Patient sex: M
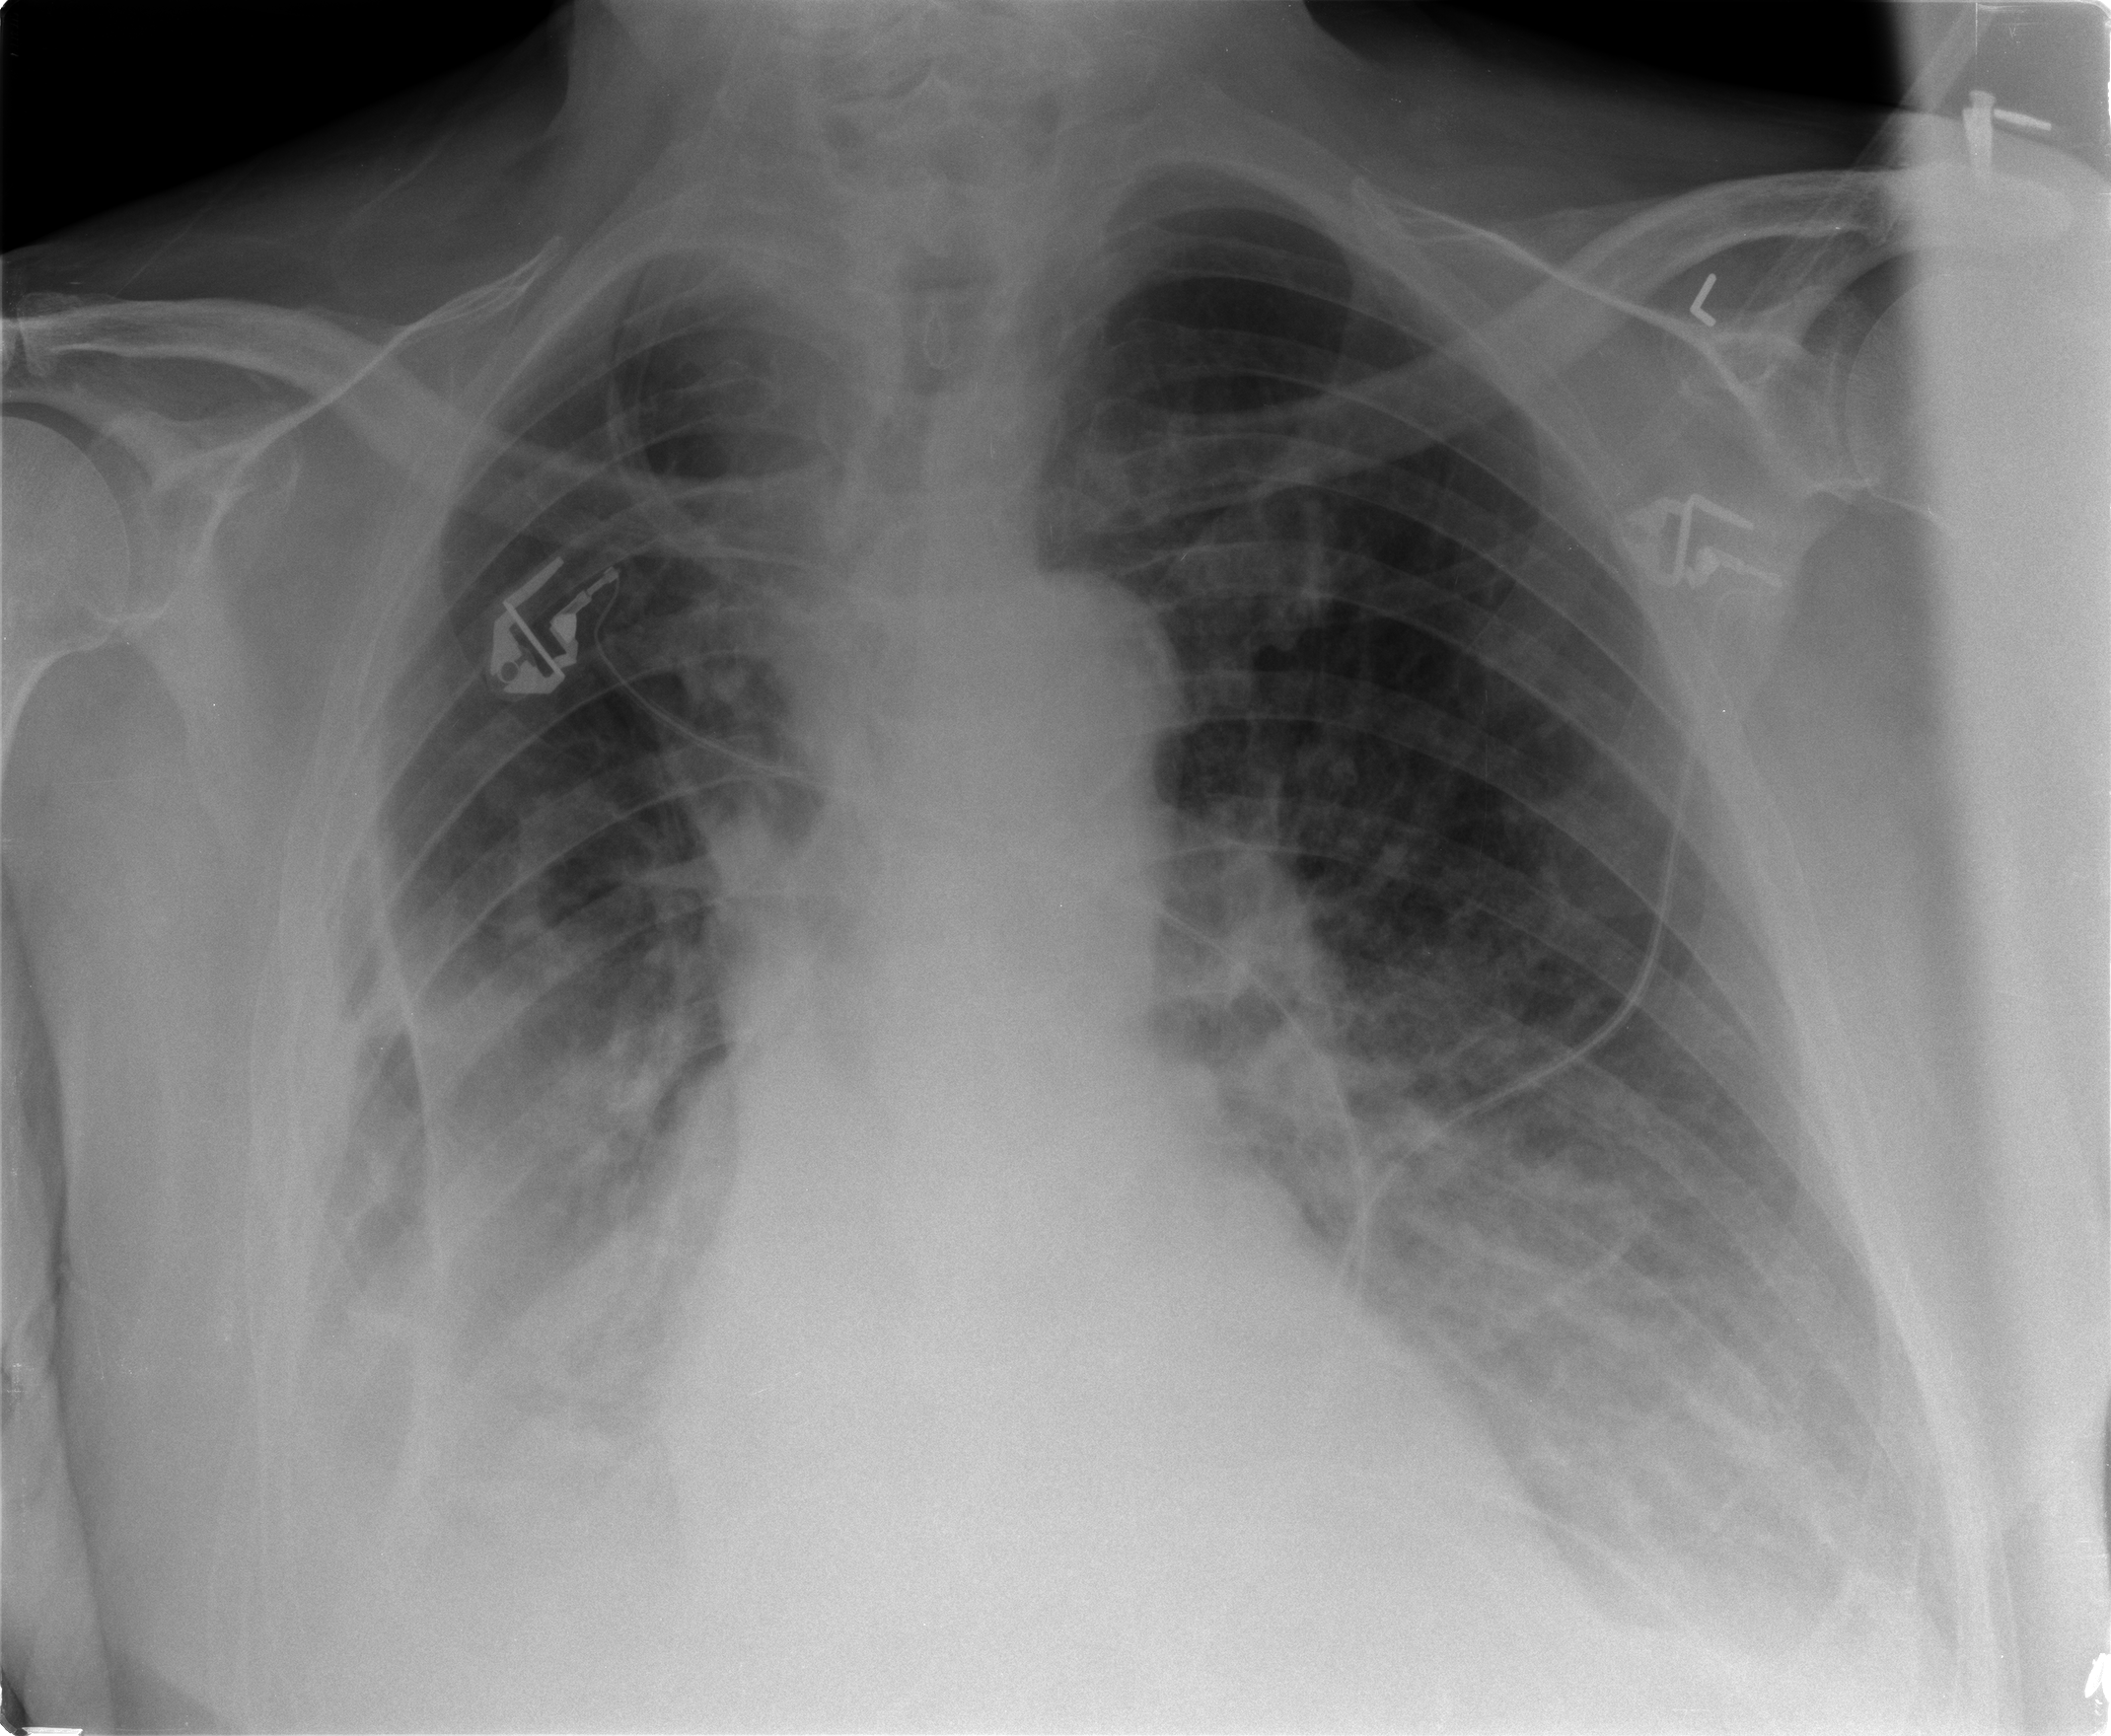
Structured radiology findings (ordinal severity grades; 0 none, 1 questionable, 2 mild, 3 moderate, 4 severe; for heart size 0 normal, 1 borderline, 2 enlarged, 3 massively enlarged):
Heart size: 1
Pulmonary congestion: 2
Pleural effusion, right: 2
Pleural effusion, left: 2
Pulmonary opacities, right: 0
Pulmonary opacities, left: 0
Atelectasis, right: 2
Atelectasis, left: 2